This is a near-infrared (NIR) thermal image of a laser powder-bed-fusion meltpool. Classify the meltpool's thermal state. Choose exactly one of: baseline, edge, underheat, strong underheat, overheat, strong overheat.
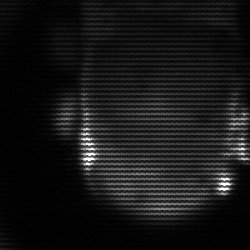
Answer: baseline